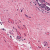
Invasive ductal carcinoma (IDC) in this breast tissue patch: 0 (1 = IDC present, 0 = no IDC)